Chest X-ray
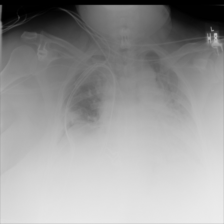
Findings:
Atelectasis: negative
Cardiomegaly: negative
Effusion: negative
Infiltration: negative
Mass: negative
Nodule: negative
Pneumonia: negative
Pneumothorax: negative
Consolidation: negative
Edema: negative
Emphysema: negative
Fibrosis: negative
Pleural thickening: negative
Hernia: negative